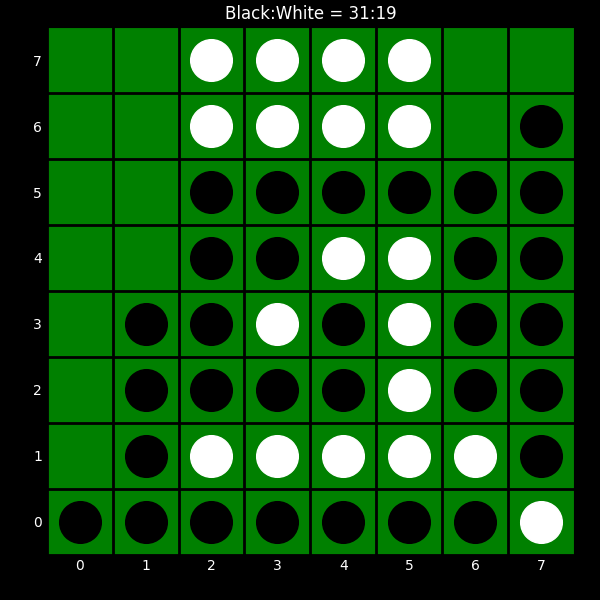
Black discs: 31
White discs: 19